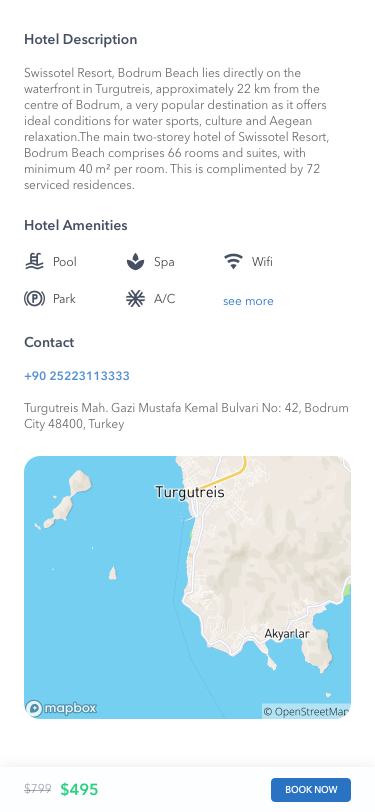
Text in this UI design:
$799
$495
BOOK NOW
Swissotel Resort, Bodrum Beach lies directly on the waterfront in Turgutreis, approximately 22 km from the centre of Bodrum, a very popular destination as it offers ideal conditions for water sports, culture and Aegean relaxation.The main two-storey hotel of Swissotel Resort, Bodrum Beach comprises 66 rooms and suites, with minimum 40 m² per room. This is complimented by 72 serviced residences.

Hotel Description
Turgutreis Mah. Gazi Mustafa Kemal Bulvari No: 42, Bodrum City 48400, Turkey
+90 25223113333
Contact
Pool
Park
Spa
A/C
Wifi
see more
Hotel Amenities